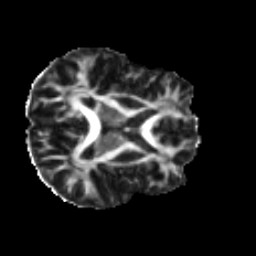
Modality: FA
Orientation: axial
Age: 36
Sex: male
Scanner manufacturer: ge
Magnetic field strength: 3 T
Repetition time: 7.8 s
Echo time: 0.0607 s